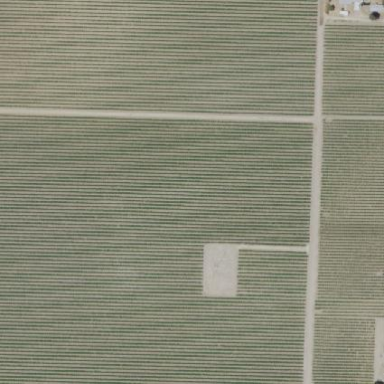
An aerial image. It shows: Vineyard.